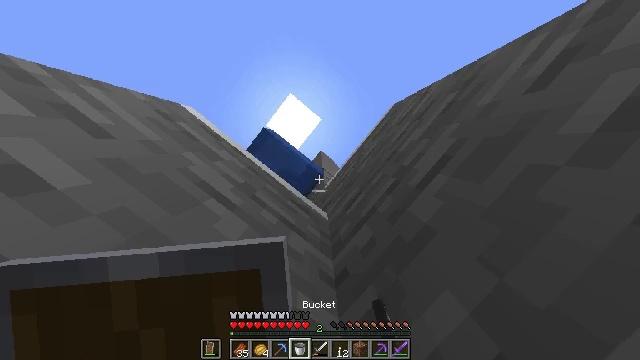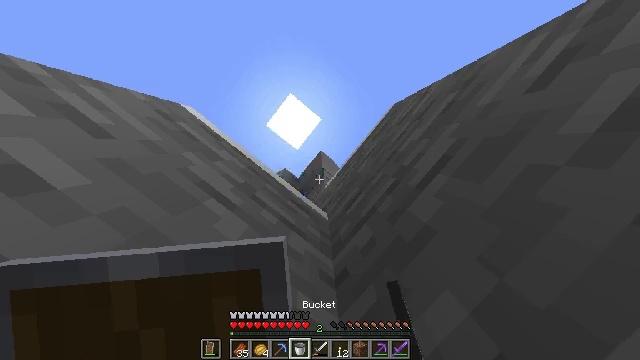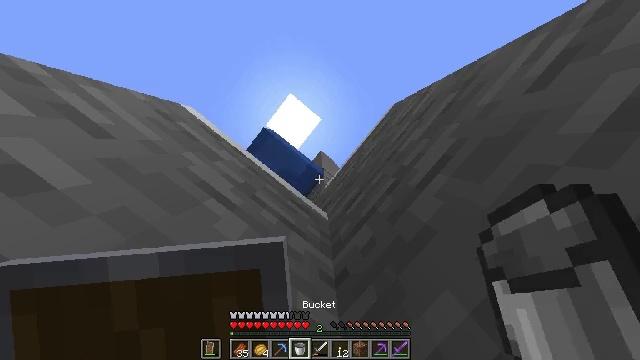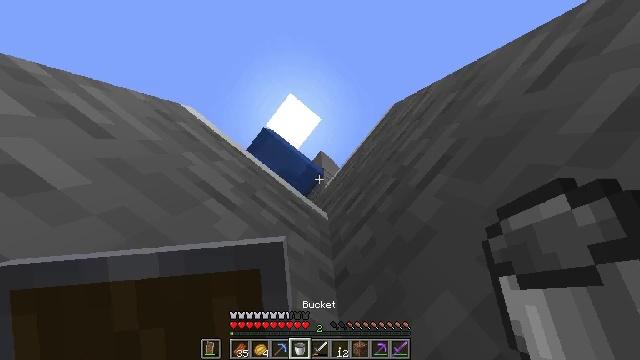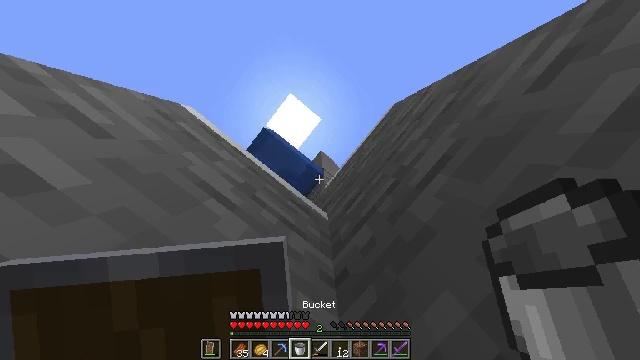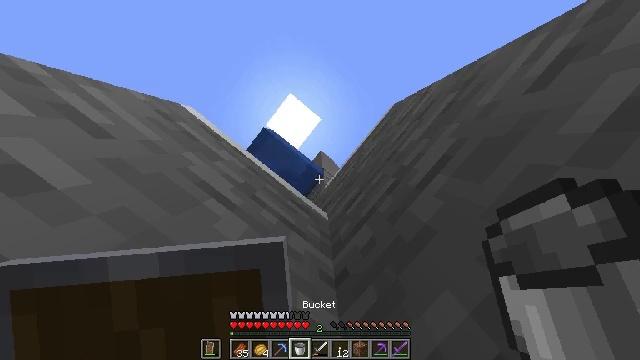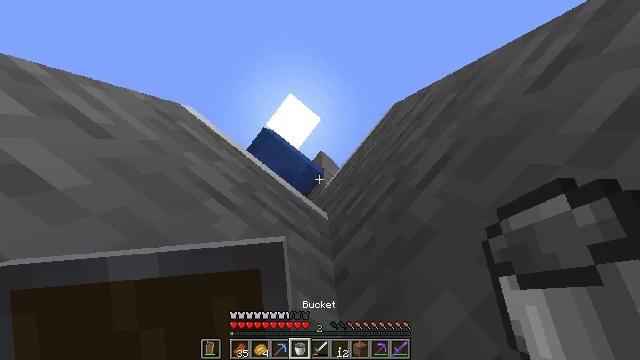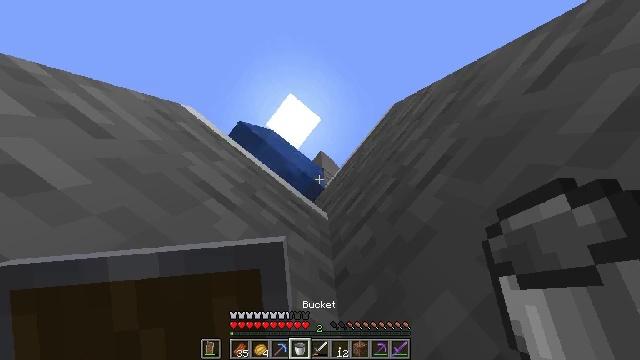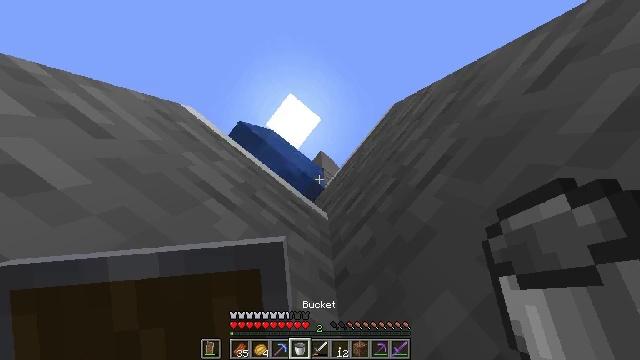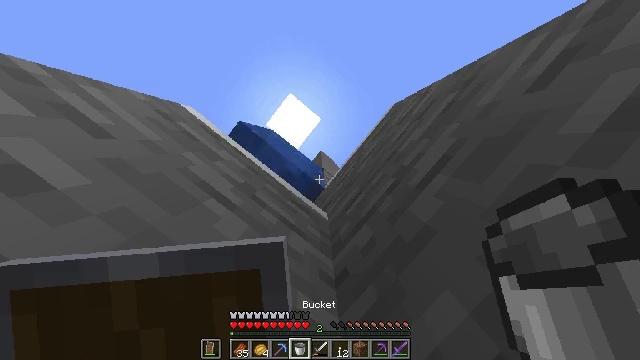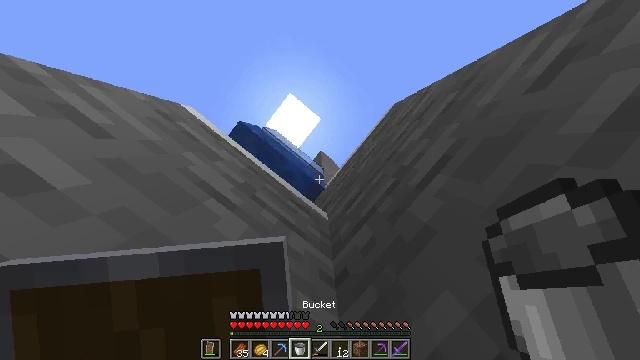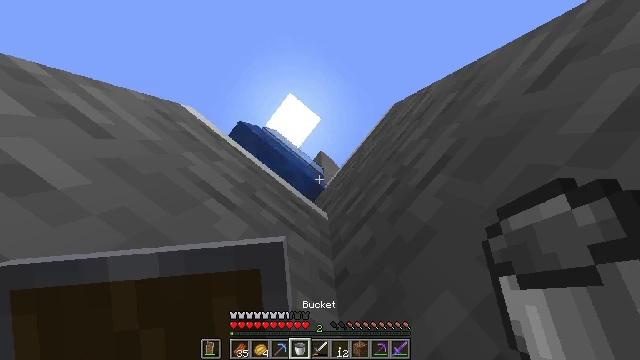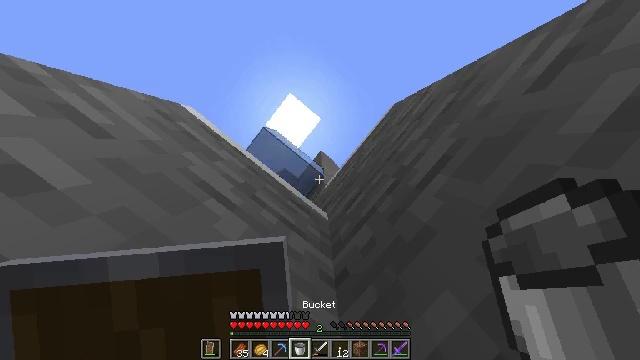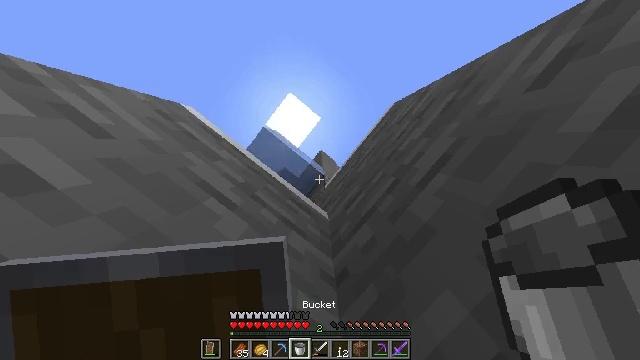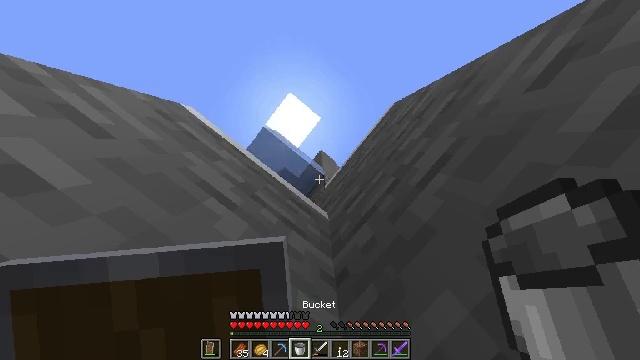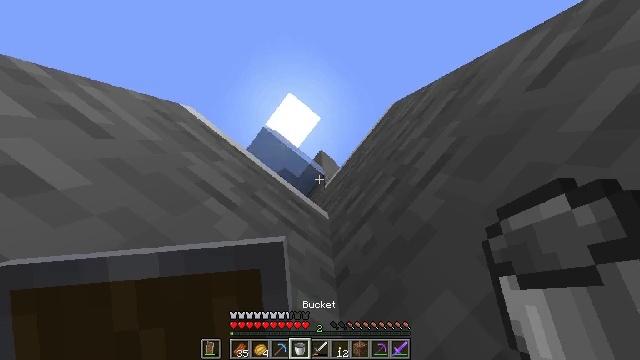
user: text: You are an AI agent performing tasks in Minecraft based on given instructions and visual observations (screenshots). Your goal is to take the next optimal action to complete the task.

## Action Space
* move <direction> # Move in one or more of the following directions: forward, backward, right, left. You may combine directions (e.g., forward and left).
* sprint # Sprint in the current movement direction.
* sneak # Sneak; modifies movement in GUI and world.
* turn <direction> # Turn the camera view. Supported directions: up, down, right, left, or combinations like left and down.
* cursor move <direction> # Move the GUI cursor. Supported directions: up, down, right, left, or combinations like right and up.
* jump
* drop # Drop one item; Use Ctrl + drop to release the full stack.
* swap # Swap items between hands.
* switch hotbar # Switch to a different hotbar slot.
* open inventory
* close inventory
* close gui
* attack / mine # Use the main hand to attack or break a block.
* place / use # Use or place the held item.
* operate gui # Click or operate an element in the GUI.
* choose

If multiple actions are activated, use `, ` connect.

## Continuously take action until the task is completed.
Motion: motion action
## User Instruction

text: Mine ice to use in an ice pathway.
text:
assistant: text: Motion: no_op
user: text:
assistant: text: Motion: no_op
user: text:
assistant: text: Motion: no_op
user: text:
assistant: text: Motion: no_op
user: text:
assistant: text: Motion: no_op
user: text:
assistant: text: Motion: no_op
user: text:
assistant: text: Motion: no_op
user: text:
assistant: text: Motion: no_op
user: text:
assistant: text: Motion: no_op
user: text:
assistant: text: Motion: no_op
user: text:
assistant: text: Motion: no_op
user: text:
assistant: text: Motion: no_op
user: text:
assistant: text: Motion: no_op
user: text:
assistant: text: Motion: no_op
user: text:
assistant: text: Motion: no_op
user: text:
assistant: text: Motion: no_op
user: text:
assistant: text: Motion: turn left
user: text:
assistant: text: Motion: turn left
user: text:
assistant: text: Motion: turn left
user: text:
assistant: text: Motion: turn left
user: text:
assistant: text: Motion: no_op
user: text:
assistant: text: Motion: no_op
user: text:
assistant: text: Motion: no_op
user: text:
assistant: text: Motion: no_op
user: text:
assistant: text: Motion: no_op
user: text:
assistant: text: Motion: no_op
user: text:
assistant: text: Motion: no_op
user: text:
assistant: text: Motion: no_op
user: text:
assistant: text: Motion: no_op
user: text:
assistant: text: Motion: no_op